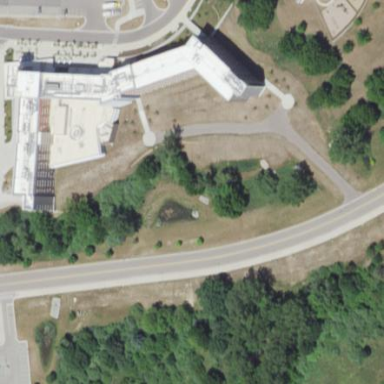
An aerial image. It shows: University building.